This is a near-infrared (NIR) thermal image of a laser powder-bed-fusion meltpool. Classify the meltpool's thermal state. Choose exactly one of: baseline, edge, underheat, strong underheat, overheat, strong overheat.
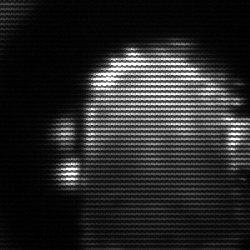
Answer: baseline